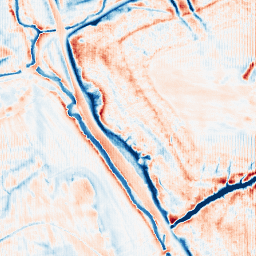
Category: edge_preserving
Decomposition family: anisotropic_diffusion
Decomposition parameters: iterations: 50
kappa: 50
gamma: 0.2
Upsampling method: fft_zeropad
Upsampling parameters: scale: 2
Upsampling scale: 2